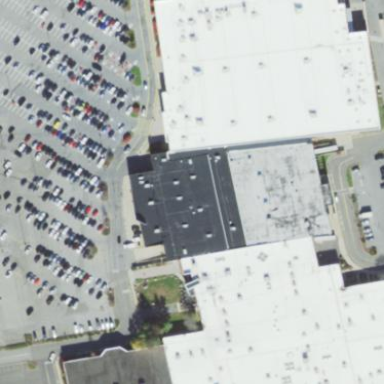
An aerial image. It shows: Vacant building which used to be Best Buy store.